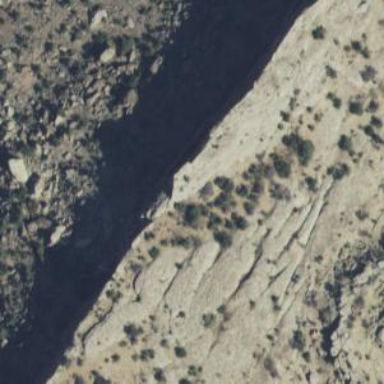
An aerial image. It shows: Crag suitable for climbing located at the edge of cliff.